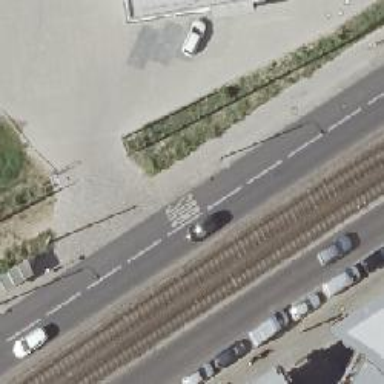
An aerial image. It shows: Secondary road with asphalt surface. There is shared bus and cycle lane on the right side.